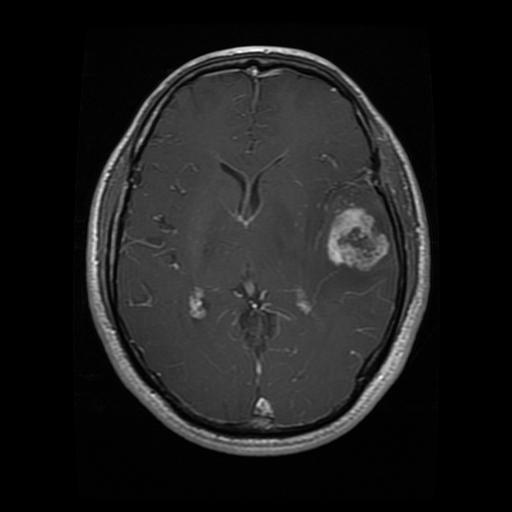
Label: glioma